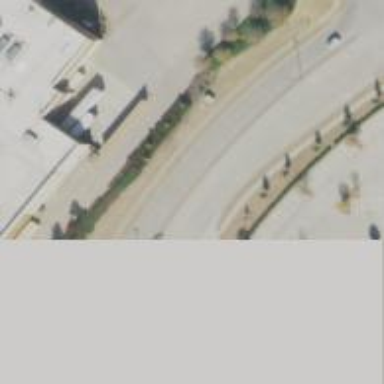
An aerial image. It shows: Tertiary road with separate sidewalks.